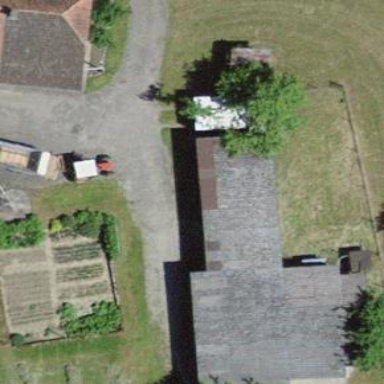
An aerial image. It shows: Shed.